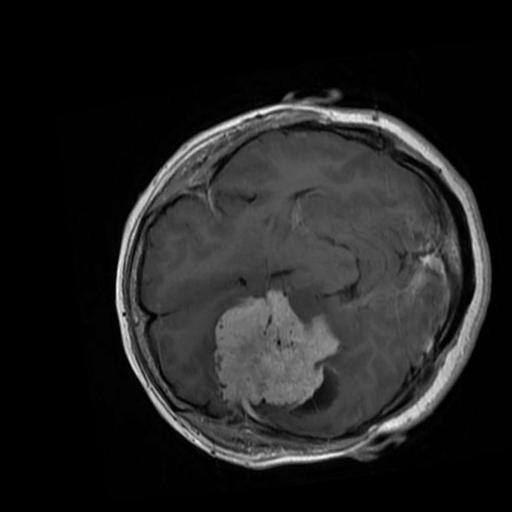
Label: brain_menin